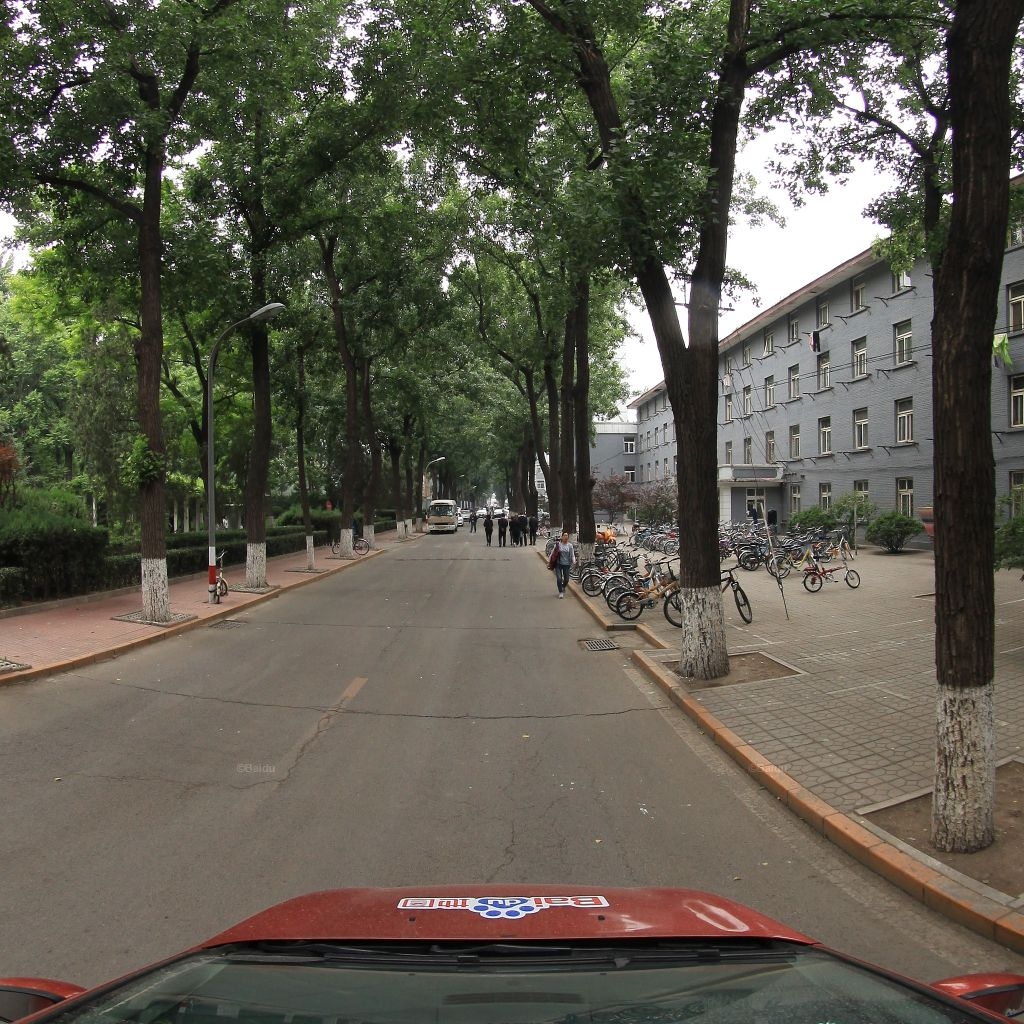
Region: Haidian
Road damage annotations: transverse crack, transverse crack, longitudinal crack, transverse crack, longitudinal crack, longitudinal crack, longitudinal crack